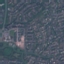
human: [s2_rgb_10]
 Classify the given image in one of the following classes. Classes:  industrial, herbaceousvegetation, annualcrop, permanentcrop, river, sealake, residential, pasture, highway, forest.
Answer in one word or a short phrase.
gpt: Residential